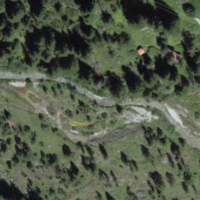
EUNIS habitat code: 24
Species observed at this site:
Selaginella selaginoides
Rubus saxatilis
Dryas octopetala
Pinus cembra
Pyrrhula pyrrhula
Equisetum variegatum
Phoenicurus ochruros
Bistorta vivipara
Chersotis cuprea
Neottia ovata